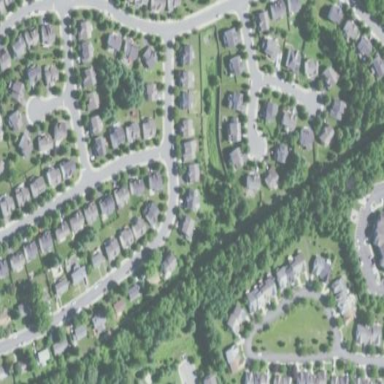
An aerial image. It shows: Residential neighbourhood.